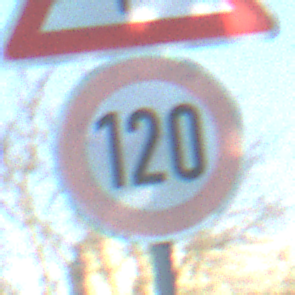
Verkehrszeichen: Geschwindigkeit120
Zusatzzeichen oben: FlugbetriebRechts
Umgebung: Outdoor, Nature
Tageszeit: MorningAfternoon
Wetter: Clear
Licht: Natural
Jahreszeit: NotSpecified
Kontrast: HighContrast